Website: bh-photo
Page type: delivery-shipping
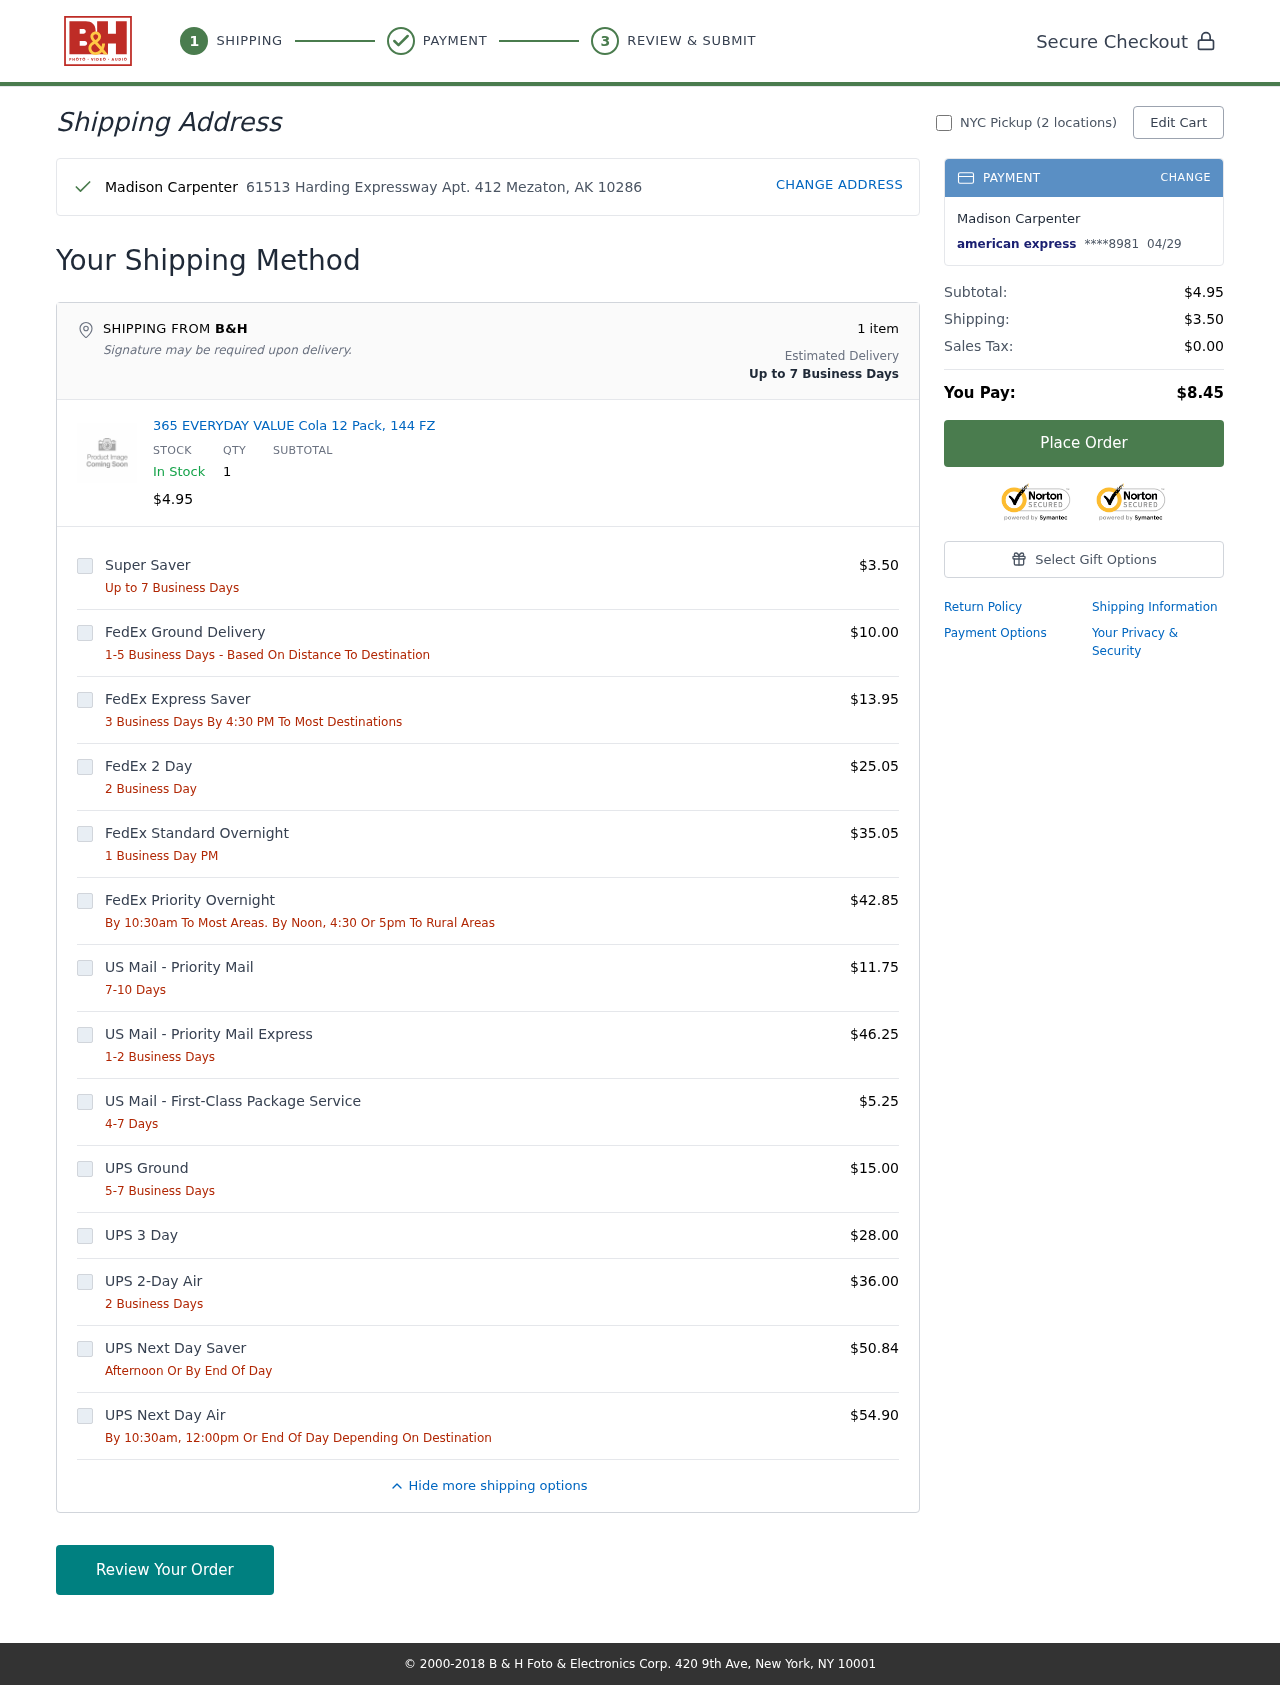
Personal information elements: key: PII_CARD_EXPIRY
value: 04/29
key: PII_CARD_LAST4
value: ****8981
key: PII_CARD_TYPE
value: american express
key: PII_CITY_STATE_ZIP
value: Mezaton, AK 10286
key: PII_FULLNAME
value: Madison Carpenter
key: PII_STREET
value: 61513 Harding Expressway Apt. 412
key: PII_FIRSTNAME
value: Madison
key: PII_LASTNAME
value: Carpenter
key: PII_FULLNAME2
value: Madison Carpenter
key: PII_FULLNAME3
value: Madison Carpenter
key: PII_FIRSTNAME2
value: Madison
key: PII_FIRSTNAME3
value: Madison
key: PII_LASTNAME2
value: Carpenter
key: PII_LASTNAME3
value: Carpenter
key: PII_FIRSTNAME_DERIVED
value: Madison
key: PII_LASTNAME_DERIVED
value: Carpenter
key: PII_FULLNAME_DERIVED
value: Madison Carpenter
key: PII_NAME_FULL_DERIVED
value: Madison Carpenter
Product elements: key: PRODUCT1_NAME
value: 365 EVERYDAY VALUE Cola 12 Pack, 144 FZ
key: PRODUCT1_PRICE
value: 4.95
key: PRODUCT1_QUANTITY
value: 1
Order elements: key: ORDER_NUM_ITEMS
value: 1
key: ORDER_SUBTOTAL
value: $4.95
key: ORDER_SHIPPING_COST
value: $3.50
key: ORDER_TAX
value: $0.00
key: ORDER_TOTAL
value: $8.45